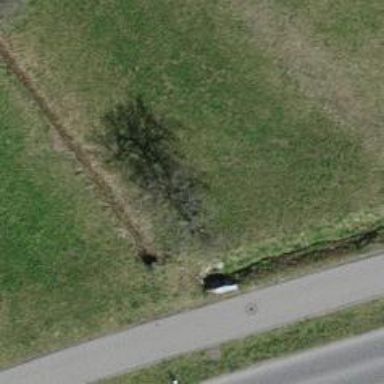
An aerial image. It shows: Ditch in the surroundings.